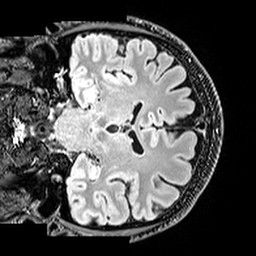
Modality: T2w
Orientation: coronal
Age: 35
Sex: male
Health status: healthy
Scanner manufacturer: siemens
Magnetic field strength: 3 T
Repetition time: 5 s
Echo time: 0.397 s